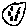
Label: moon